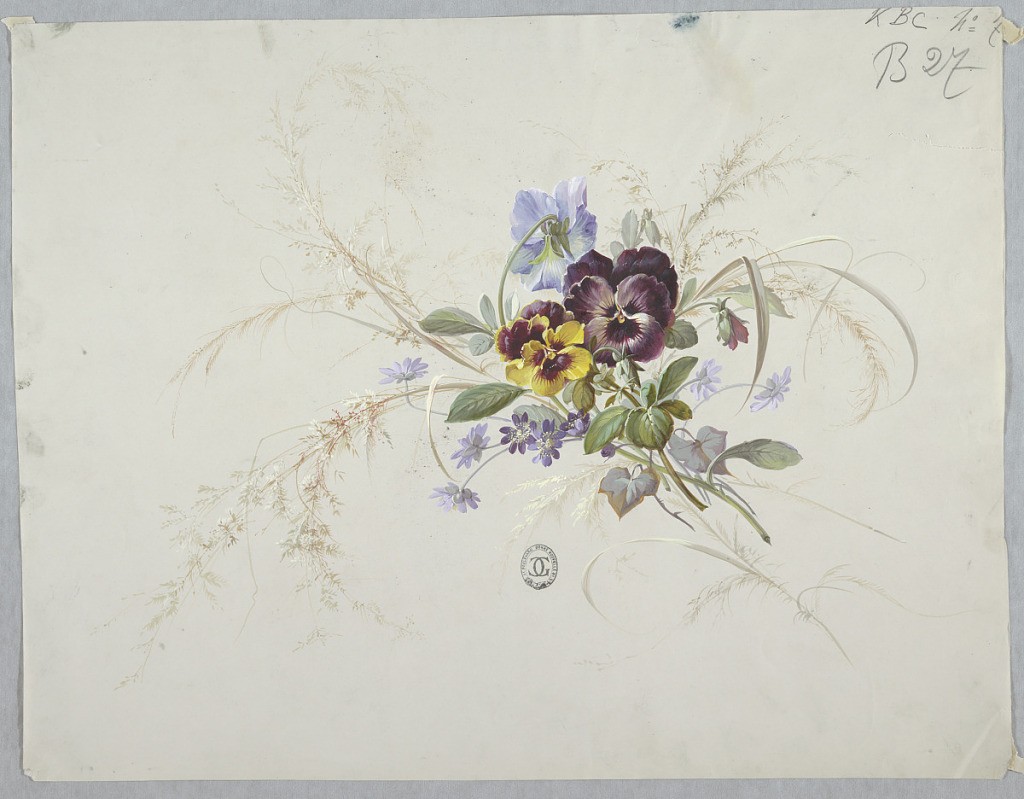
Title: Designs for Wallpaper and Textiles: Flowers
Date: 19th century
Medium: Brush and gouache on off white paper
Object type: Drawing
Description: Cluster of flowers: purple and yellow pansies and smaller blue flowers with stems and foliage, with stems of grasses surrounding. Organized diagonally, top facing left.